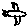
Label: bird